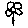
Label: flower